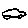
Label: car